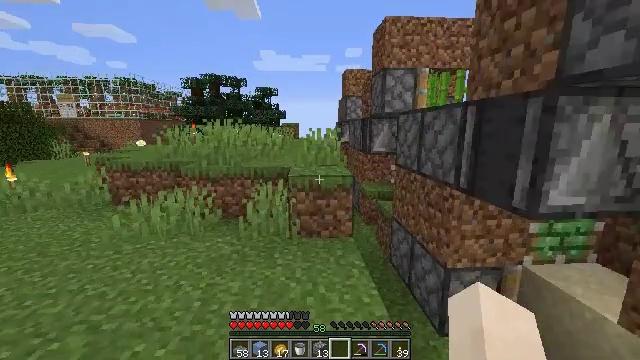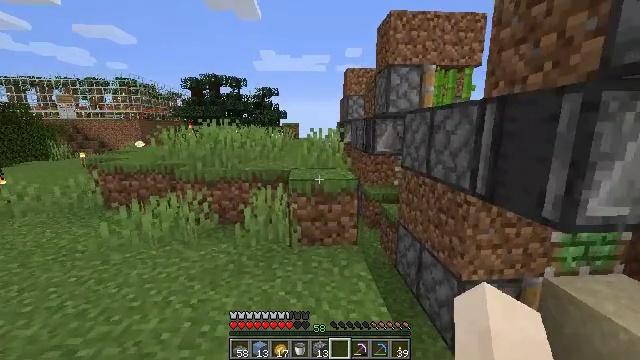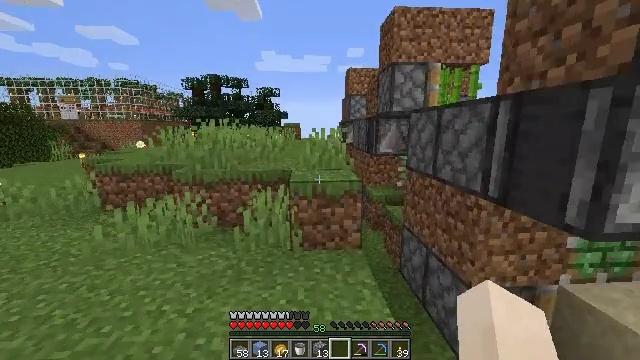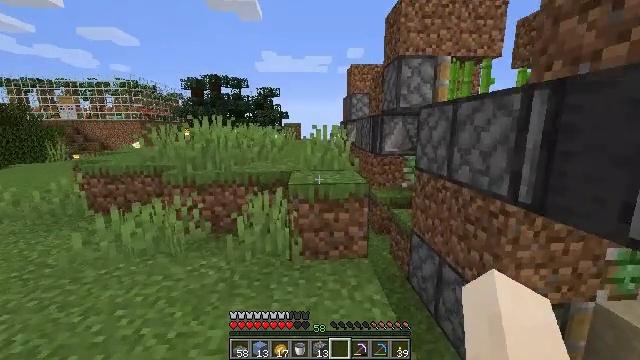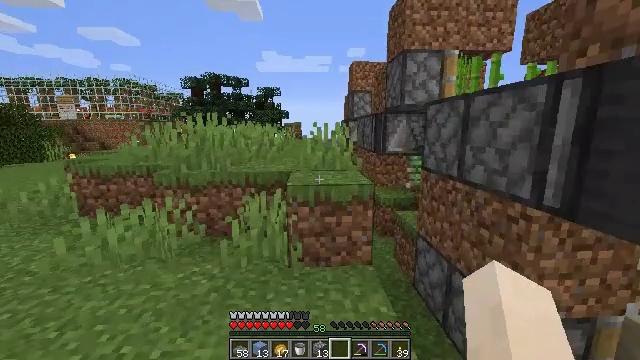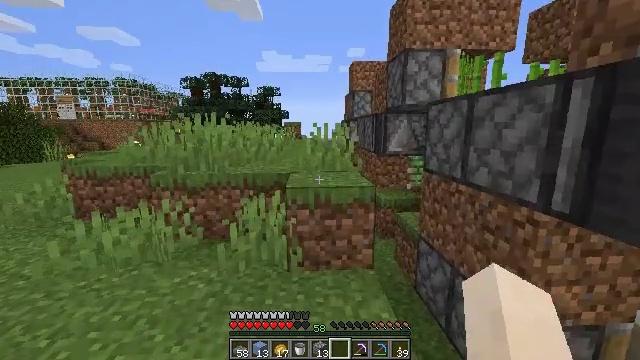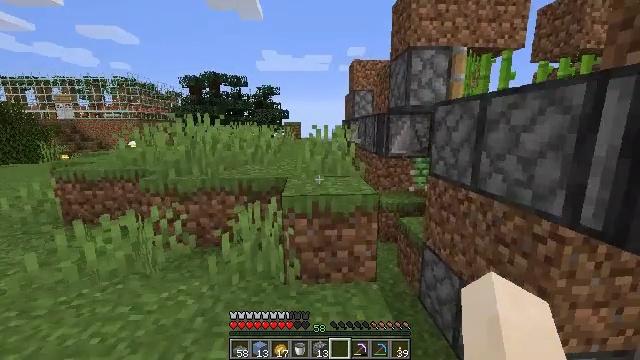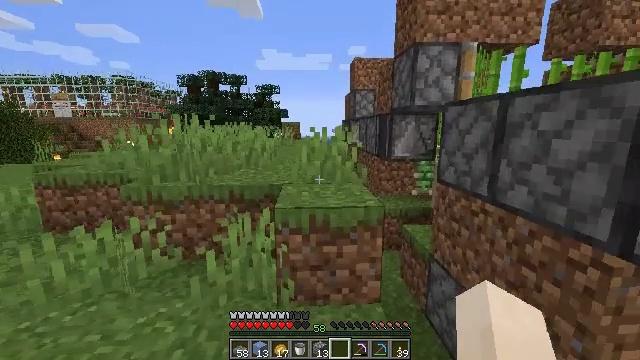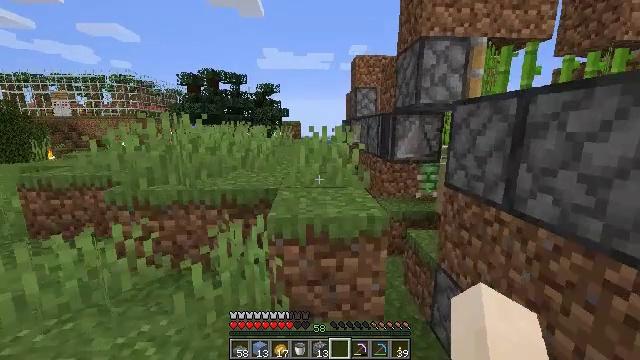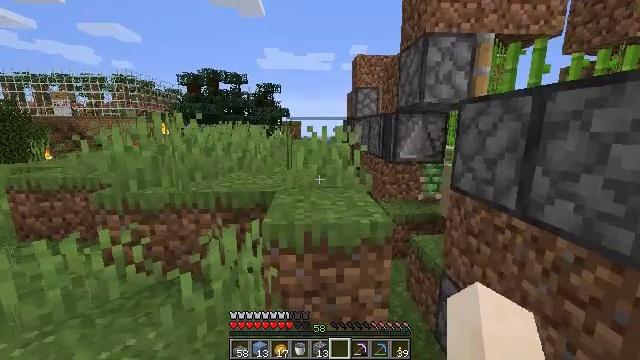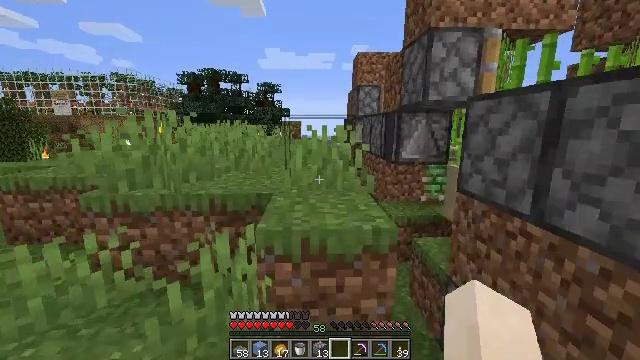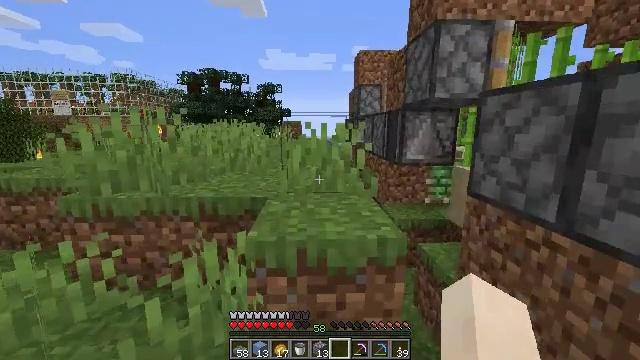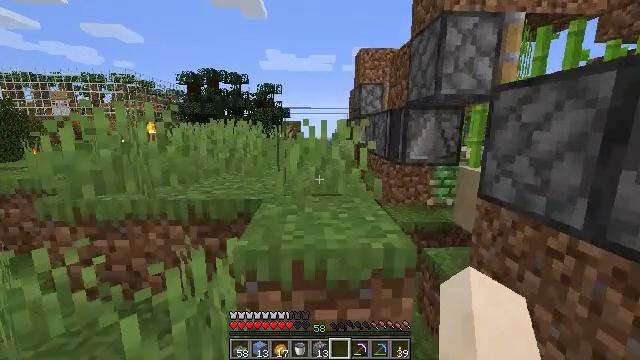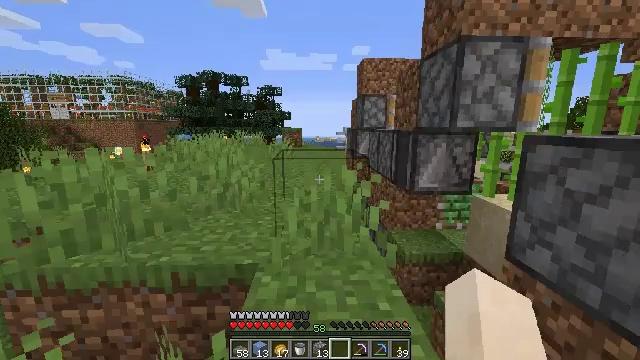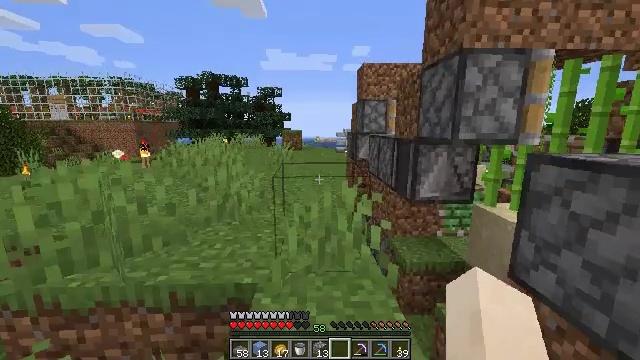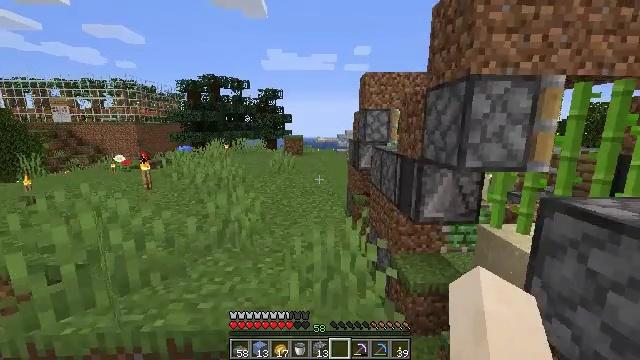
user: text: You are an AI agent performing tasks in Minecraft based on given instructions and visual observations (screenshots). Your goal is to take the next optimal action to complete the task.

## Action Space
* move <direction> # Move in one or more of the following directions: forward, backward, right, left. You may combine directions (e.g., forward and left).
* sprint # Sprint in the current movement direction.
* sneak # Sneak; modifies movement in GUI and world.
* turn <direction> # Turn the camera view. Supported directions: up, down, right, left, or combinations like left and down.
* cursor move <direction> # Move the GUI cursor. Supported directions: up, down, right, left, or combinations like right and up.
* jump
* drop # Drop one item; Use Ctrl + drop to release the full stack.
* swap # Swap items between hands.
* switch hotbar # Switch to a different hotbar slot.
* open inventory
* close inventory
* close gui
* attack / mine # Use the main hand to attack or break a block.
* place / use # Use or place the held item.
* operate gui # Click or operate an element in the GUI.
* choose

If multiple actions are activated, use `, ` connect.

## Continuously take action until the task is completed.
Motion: motion action
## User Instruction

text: Collect the stone brick slab for building.
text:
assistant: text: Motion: move forward
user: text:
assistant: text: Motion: move forward
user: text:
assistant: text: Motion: move forward
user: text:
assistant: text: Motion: move forward
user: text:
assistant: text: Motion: move forward
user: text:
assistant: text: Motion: move forward
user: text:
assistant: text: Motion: move forward
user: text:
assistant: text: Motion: move forward
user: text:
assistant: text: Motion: move forward
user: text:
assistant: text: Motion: move forward
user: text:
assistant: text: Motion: move forward
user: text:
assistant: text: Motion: move forward
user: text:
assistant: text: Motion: move forward, jump
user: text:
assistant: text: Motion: move forward, jump
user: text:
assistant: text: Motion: move forward, jump
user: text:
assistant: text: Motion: move forward, jump
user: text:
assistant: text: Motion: move forward, jump
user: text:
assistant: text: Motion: move forward
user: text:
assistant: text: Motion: move forward
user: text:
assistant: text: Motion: move forward
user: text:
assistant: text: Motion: move forward
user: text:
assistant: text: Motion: move forward
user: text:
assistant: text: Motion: no_op
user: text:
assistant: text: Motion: no_op
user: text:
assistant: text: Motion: no_op
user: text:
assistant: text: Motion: no_op
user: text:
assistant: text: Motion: move forward
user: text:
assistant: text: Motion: move forward
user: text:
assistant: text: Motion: no_op
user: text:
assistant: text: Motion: no_op